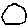
Label: circle